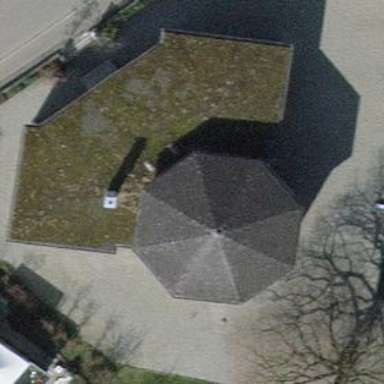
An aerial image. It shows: Kindergarten.